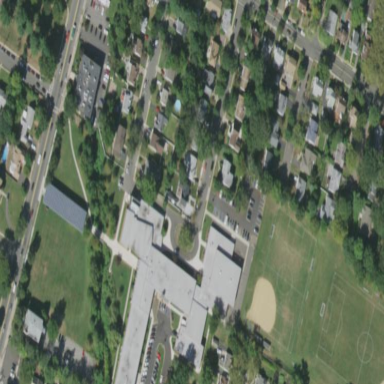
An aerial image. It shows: School building.